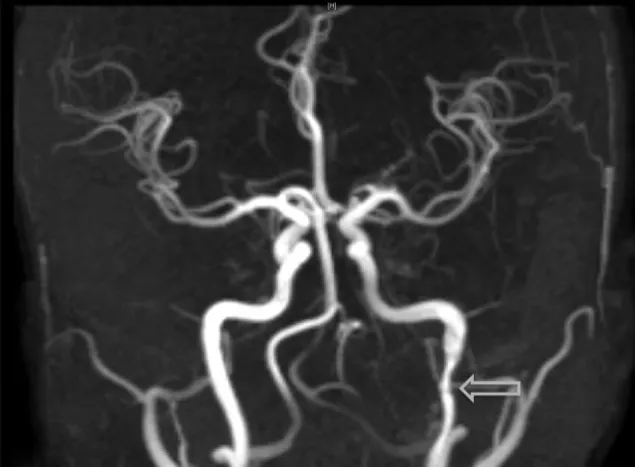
Visualization of an additional dissection noted within the left-internal carotid artery on MRI angiography, an examination which was prompted due to the onset of acute headaches.
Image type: radiology (mri)